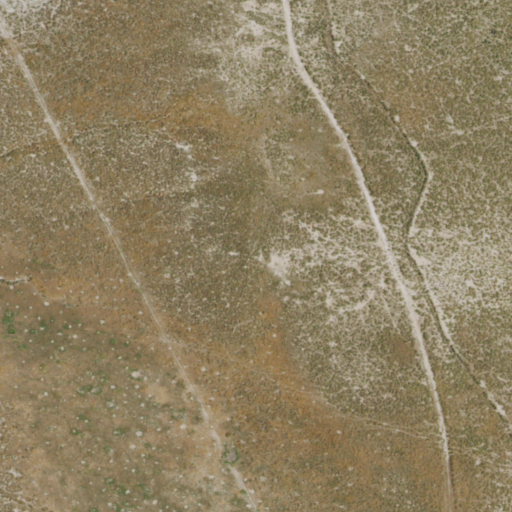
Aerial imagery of valley in Nevada named Gamble Canyon containing only shrub